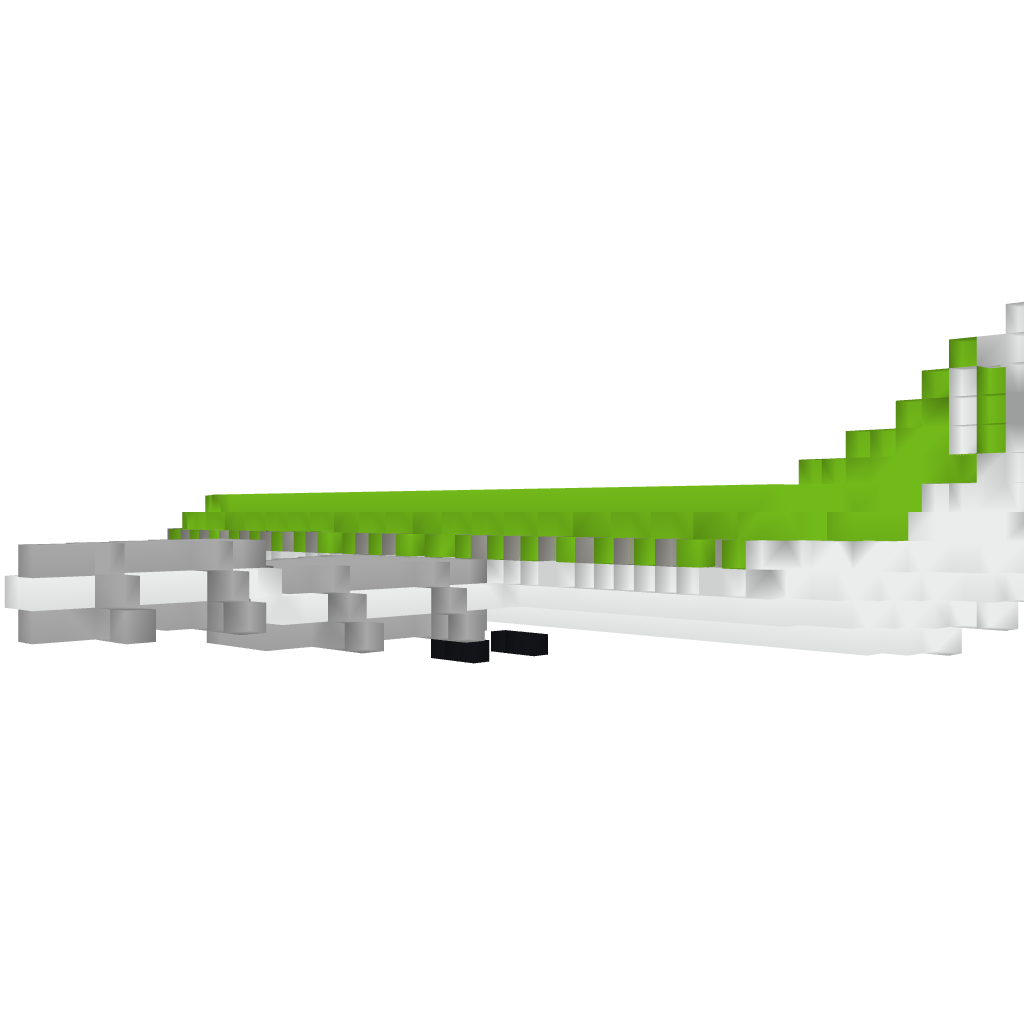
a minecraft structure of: Airplane (Airbus A310) 1.6.2